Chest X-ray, AP view. Patient: 57 years old, sex F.
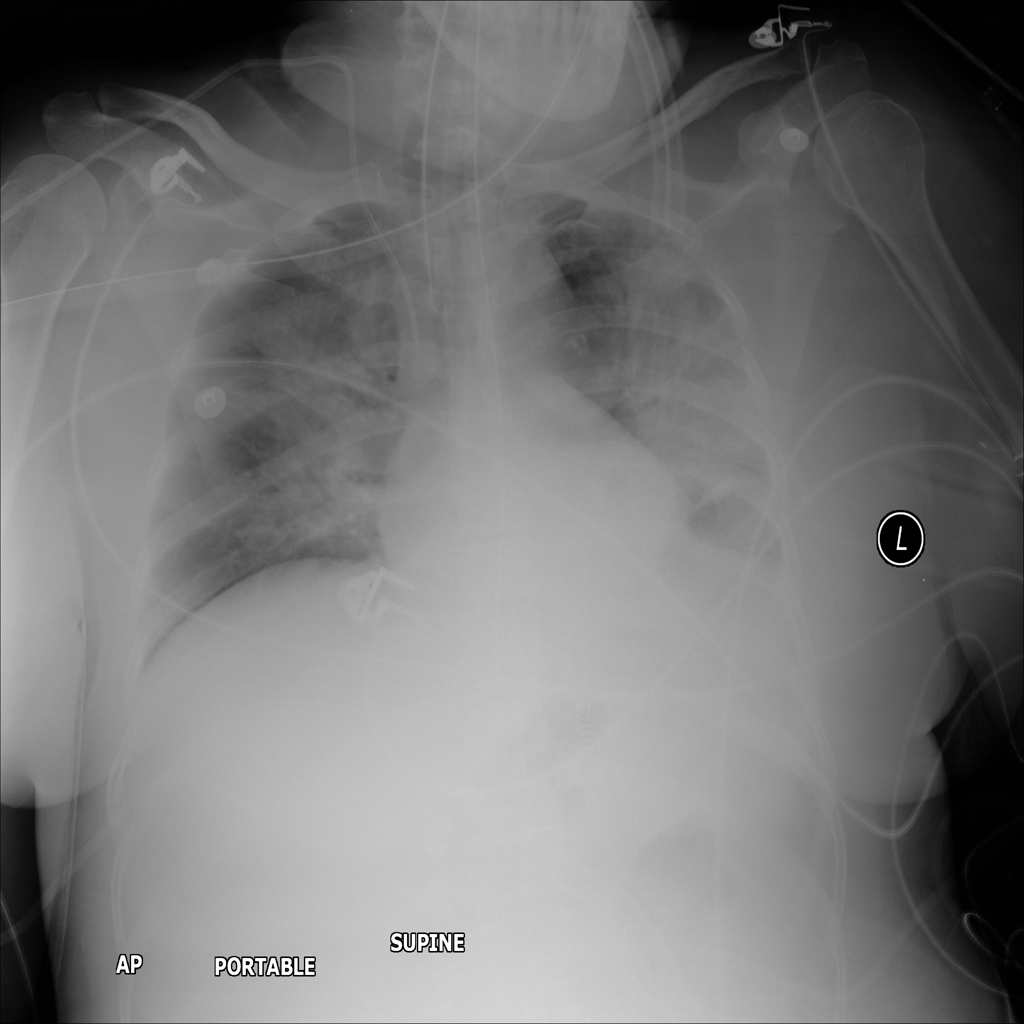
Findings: Edema, Infiltration